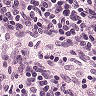
Metastatic tissue present: no